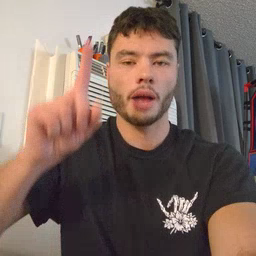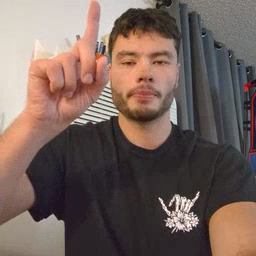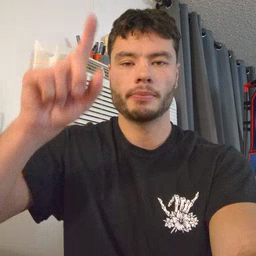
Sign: up